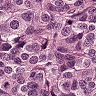
Metastatic tissue present: yes